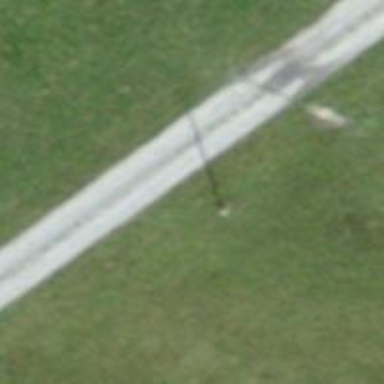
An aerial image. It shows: Minor power line.